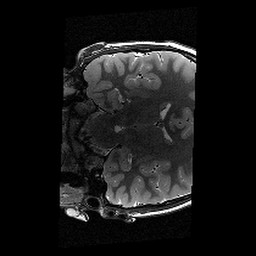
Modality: T2w
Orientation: coronal
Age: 11
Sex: male
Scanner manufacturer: siemens
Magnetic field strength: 3 T
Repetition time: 9.23 s
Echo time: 0.067 s